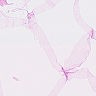
Metastatic tissue present: no